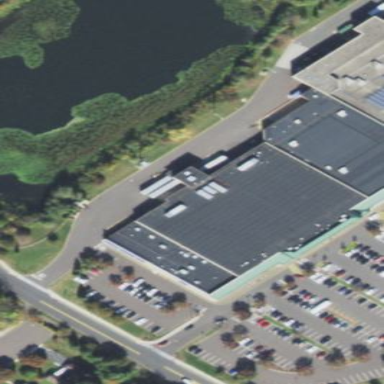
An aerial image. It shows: Supermarket located in building.